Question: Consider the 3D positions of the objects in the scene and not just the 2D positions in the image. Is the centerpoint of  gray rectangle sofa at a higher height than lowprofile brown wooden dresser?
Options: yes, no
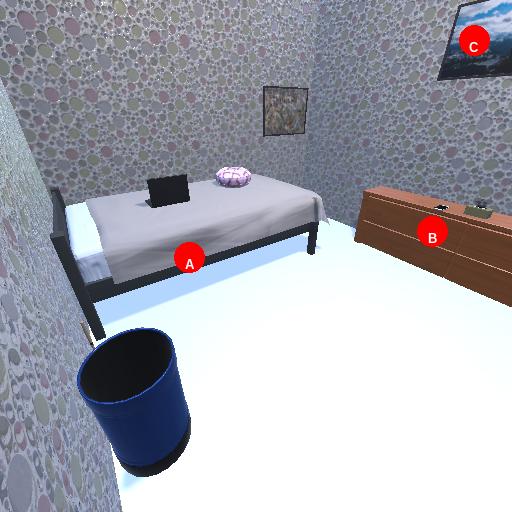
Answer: yes